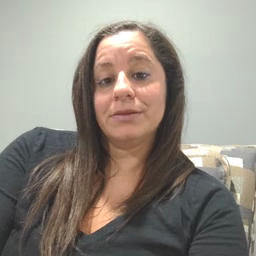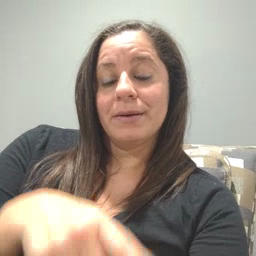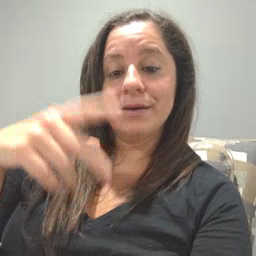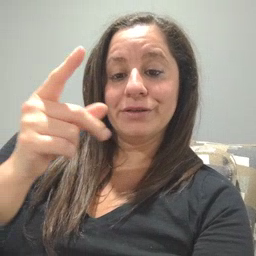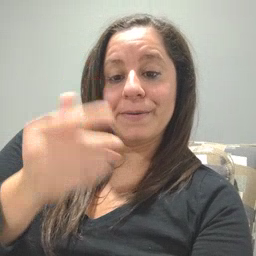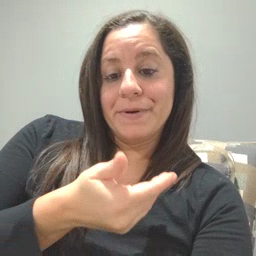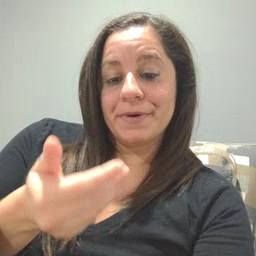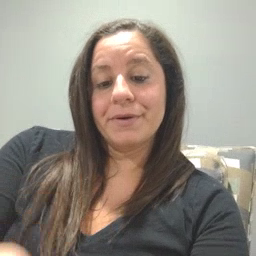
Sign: puppy